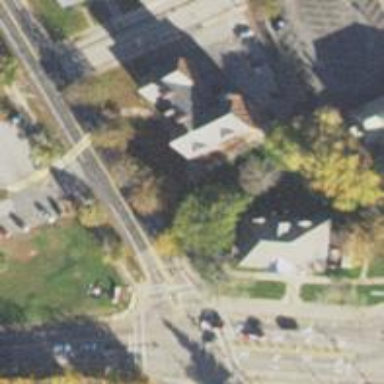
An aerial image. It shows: Town hall.